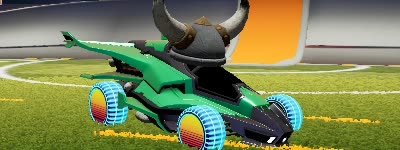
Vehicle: aftershock